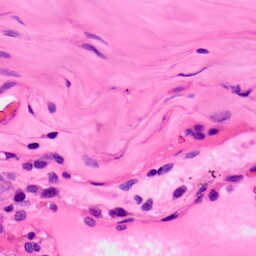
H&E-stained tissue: Lung